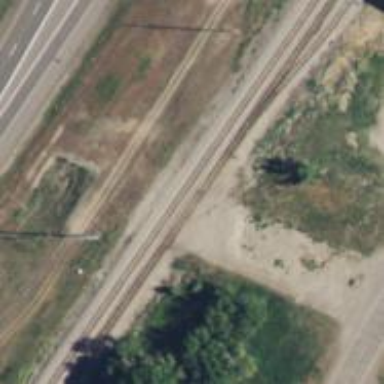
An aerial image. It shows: Railway track.